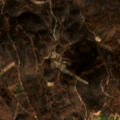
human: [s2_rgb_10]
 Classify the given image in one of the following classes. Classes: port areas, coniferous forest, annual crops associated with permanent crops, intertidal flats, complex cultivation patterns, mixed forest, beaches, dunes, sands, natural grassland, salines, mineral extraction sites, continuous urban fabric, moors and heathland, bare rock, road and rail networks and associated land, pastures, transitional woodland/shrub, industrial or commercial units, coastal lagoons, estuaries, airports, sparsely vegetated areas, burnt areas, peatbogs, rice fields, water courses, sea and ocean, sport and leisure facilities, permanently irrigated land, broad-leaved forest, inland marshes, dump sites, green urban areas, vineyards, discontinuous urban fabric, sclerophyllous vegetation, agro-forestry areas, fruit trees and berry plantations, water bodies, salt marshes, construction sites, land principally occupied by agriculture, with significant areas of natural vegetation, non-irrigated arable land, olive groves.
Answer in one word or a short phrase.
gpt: complex cultivation patterns, broad-leaved forest, coniferous forest, transitional woodland/shrub